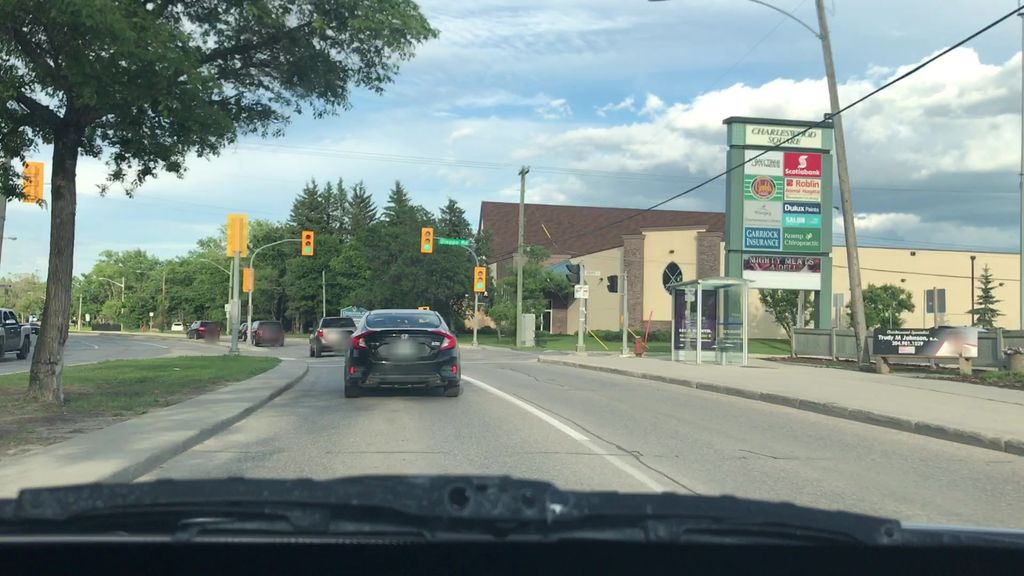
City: winnipeg